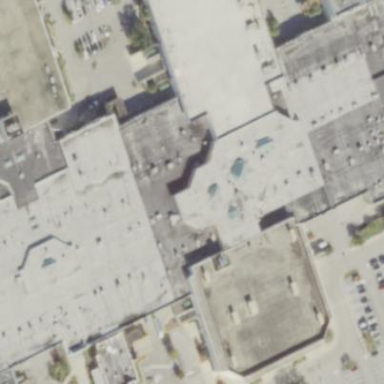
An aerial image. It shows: Mall building.